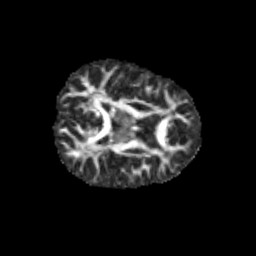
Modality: FA
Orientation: axial
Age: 13
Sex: female
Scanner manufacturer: siemens
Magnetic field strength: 3 T
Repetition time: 3.8 s
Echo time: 0.07 s